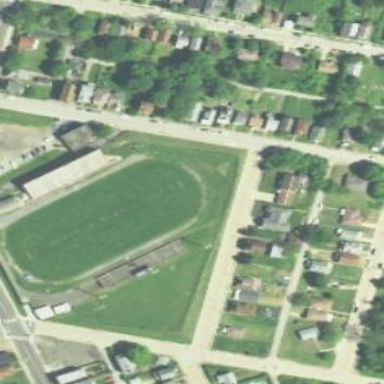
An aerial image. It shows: American football pitch.